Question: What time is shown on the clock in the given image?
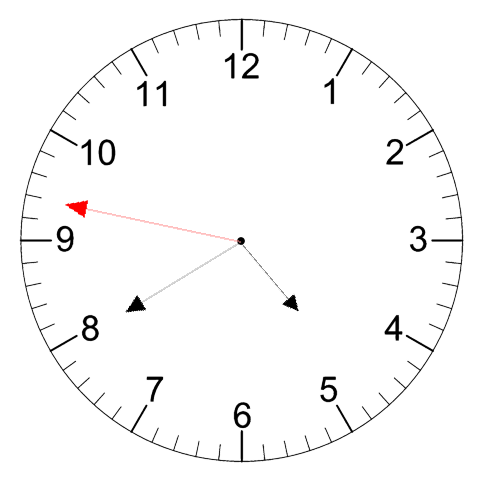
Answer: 04:39:47